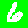
Digit: 6